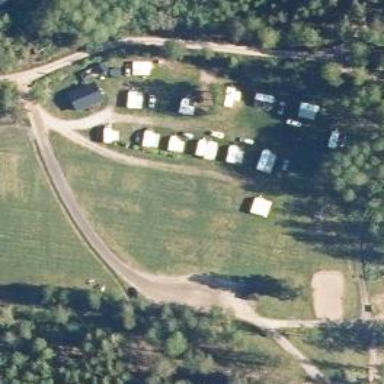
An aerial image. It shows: Caravan site for tourism.